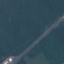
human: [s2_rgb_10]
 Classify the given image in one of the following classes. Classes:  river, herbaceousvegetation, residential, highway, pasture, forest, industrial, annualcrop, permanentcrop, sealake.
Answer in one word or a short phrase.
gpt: Highway